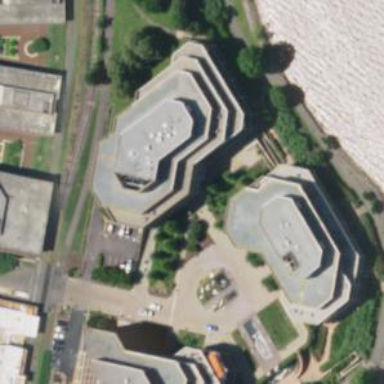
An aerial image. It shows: Part of building.